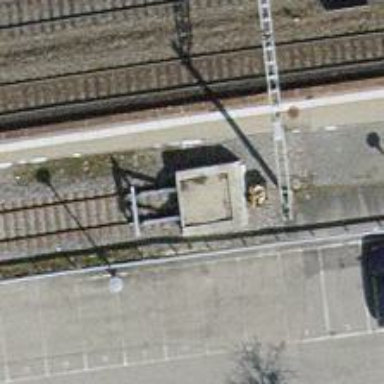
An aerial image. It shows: Railway buffer stop.